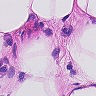
Metastatic tissue present: no